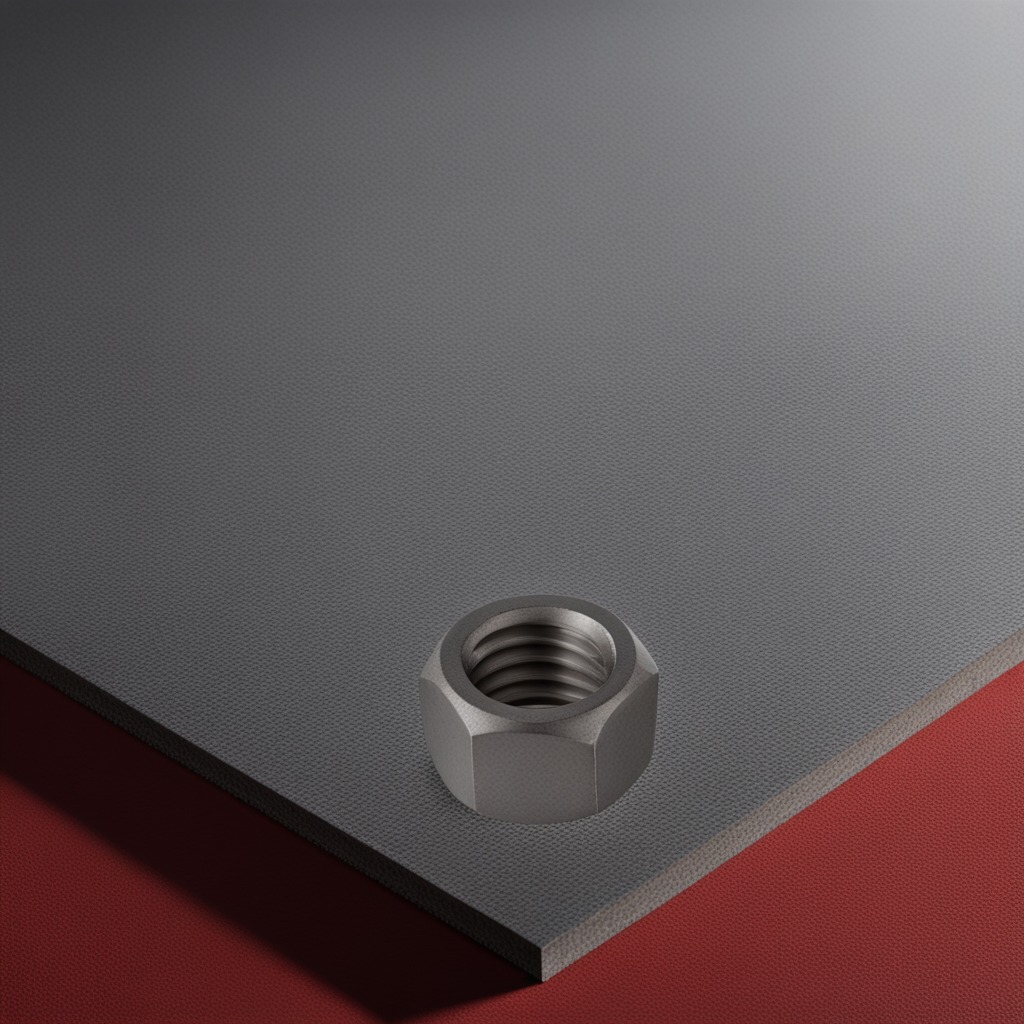
A metal nut is lying on the clean granite tabletop.